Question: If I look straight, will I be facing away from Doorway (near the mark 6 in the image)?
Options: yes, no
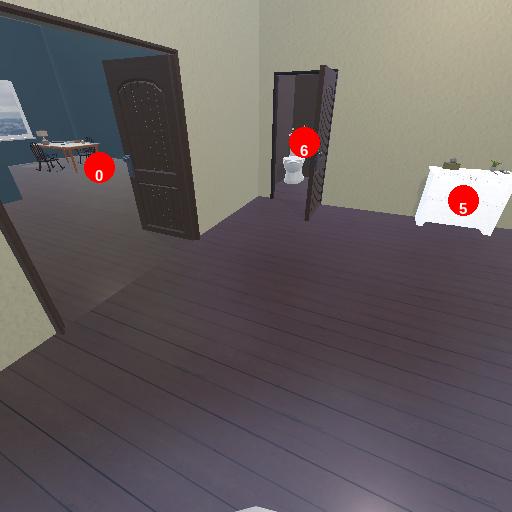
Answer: yes